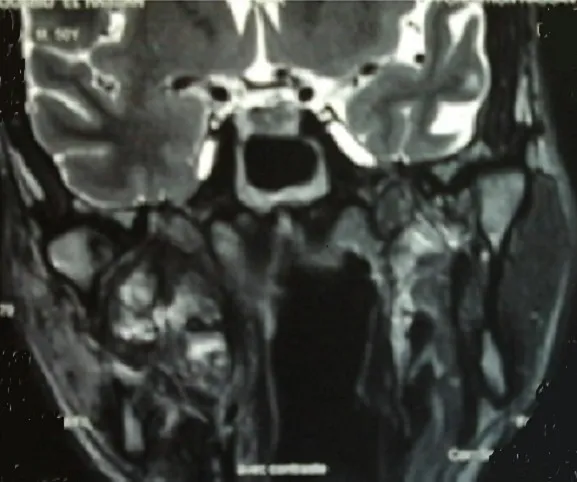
MRI appearance 20 months after radiotherapy.
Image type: radiology (mri)